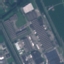
Land use / land cover class: Industrial